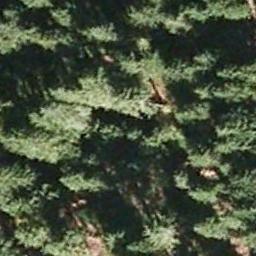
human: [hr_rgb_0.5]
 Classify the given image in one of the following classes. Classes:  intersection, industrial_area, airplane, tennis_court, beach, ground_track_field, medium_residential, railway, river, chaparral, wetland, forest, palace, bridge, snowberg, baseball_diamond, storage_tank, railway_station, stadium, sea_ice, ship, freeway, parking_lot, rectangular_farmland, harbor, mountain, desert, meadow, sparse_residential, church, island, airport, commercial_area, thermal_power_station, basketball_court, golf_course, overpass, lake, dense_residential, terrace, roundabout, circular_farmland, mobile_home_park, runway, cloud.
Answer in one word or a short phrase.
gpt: forest